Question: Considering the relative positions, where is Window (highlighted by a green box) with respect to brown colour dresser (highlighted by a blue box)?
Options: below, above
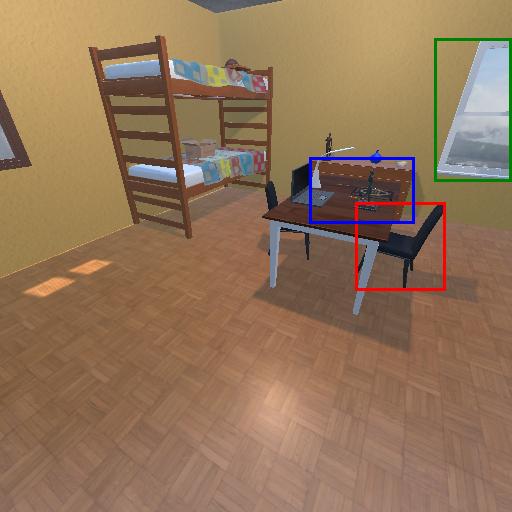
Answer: below